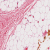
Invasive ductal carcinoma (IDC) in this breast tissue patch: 0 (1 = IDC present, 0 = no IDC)